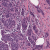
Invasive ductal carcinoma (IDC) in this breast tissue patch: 1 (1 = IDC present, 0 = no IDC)